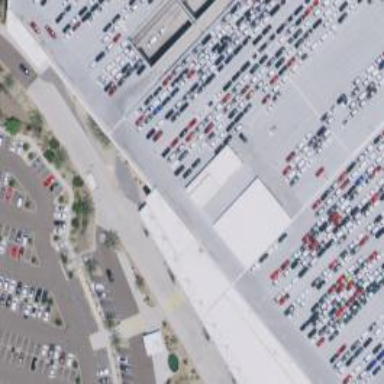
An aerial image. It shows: Car rental service.